Question: I'm creating annotations and I would like by clicking on an annotation to switch to a different view.
And pass to the different view a string.
Here is my annotations :

Code :
'''
var annot = MKPointAnnotation()
annot.title = tab[i]["title"].string
annot.subtitle = tab[i]["description"].string
annot.coordinate = CLLocationCoordinate2D(latitude: tab[i]["latitude"].doubleValue, longitude: tab[i]["longitude"].doubleValue)
self.mapView.addAnnotation(annot)
'''
And by clicking to the title or adding an info button at the left I want to switch to a different view.
If you have any links/example thank you so much
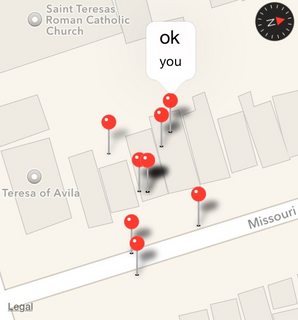
Answer: A couple of thoughts:
1. You would generally not have tapping an annotation view take you directly to another scene. Instead, you would generally specify an accessory for the annotation's callout in viewForAnnotation that would perform a segue to the destination scene. Your prepareForSegue would then pass the necessary information to that destination controller. See Creating Callouts in the Location and Maps Programming Guide.
2. You technically could transition to the next scene when the annotation is tapped by (a) implement viewForAnnotation that specifies that no callout should be shown, and (b) implement didSelectAnnotationView which performs the segue.
Regardless of which approach you adopt, you must obviously specify the 'delegate' for the map view.